Question: I use ASP.NET Identity 2.0 and I want to figure out if the user that is logged in is of the role "admin". In my seed method I create 3 different roles like this:
'''
var store = new UserStore<ApplicationUser>(context);
var userManager = new ApplicationUserManager(store);
var roleManager = new RoleManager<IdentityRole>(new RoleStore<IdentityRole>(context));
string roleName = "admin";
if (!roleManager.RoleExists(roleName))
{
roleManager.Create(new IdentityRole(roleName));
}
roleName = "superuser";
if (!roleManager.RoleExists(roleName))
{
roleManager.Create(new IdentityRole(roleName));
}
roleName = "user";
if (!roleManager.RoleExists(roleName))
{
roleManager.Create(new IdentityRole(roleName));
}
var user = new ApplicationUser() { Email = "nsg@gmail.com", UserName = "Niclas" };
userManager.Create(user, "123456");
userManager.AddToRole(user.Id, "Admin");
'''
Depended on whether the user is admin or not he needs to see different links in the nav-bar, So I have made this code:
'''
<div class="navbar navbar-inverse navbar-fixed-top">
<div class="container">
<div class="navbar-header">
<button type="button" class="navbar-toggle" data-toggle="collapse" data-target=".navbar-collapse">
<span class="icon-bar"></span>
<span class="icon-bar"></span>
<span class="icon-bar"></span>
</button>
@Html.ActionLink("Lenio", "Index", "Home", new { area = "" }, new { @class = "navbar-brand" })
</div>
<div class="navbar-collapse collapse">
<ul class="nav navbar-nav">
@if (Roles.IsUserInRole(User.Identity.Name,"admin"))
{
<li>@Html.ActionLink("Admins", "Index", "Admins")</li>
<li>@Html.ActionLink("SuperUsers", "Index", "SuperUsers")</li>
<li>@Html.ActionLink("Users", "Index", "Users")</li>
<li>@Html.ActionLink("Areas", "Index", "Areas")</li>
<li>@Html.ActionLink("CDs", "Index", "CommunicationDevices")</li>
<li>@Html.ActionLink("Houses", "Index", "Houses")</li>
<li>@Html.ActionLink("Lendings", "Index", "Lendings")</li>
<li>@Html.ActionLink("Logs", "Index", "Logs")</li>
<li>@Html.ActionLink("Sensors", "Index", "Sensors")</li>
}
@if (User.IsInRole("user"))
{
<li>@Html.ActionLink("User", "Index", "Din bruger")</li>
}
<li>@Html.ActionLink("Home", "Index", "Home")</li>
<li>@Html.ActionLink("About", "About", "Home")</li>
<li>@Html.ActionLink("Contact", "Contact", "Home")</li>
</ul>
@Html.Partial("_LoginPartial")
</div>
</div>
</div>
'''
The problem is that when the code reach the '@if (Roles.IsUserInRole(User.Identity.Name,"admin"))' part i get an '{"Invalid object name 'dbo.aspnet_SchemaVersions'."}' exception. I don't have a aspnet_SchemaVersions table in my db and I don't want it.
Here is a picture of the tables that are related to Identity I have:

The db is hosted on azure.
DavidG posted an answer that fixes the inital problem but it dosen't fix that I can't use:
'''
[Authorize(Roles = "admin")]
'''
I need to be able to use this attribute but I cant as I get this exception:
'''
> [SqlException (0x80131904): Invalid object name 'dbo.aspnet_SchemaVersions'.]
System.Data.SqlClient.SqlConnection.OnError(SqlException exception, Boolean breakConnection, Action'1 wrapCloseInAction) +<PHONE>
System.Data.SqlClient.SqlInternalConnection.OnError(SqlException exception, Boolean breakConnection, Action'1 wrapCloseInAction) +<PHONE>
System.Data.SqlClient.TdsParser.ThrowExceptionAndWarning(TdsParserStateObject stateObj, Boolean callerHasConnectionLock, Boolean asyncClose) +244
System.Data.SqlClient.TdsParser.TryRun(RunBehavior runBehavior, SqlCommand cmdHandler, SqlDataReader dataStream, BulkCopySimpleResultSet bulkCopyHandler, TdsParserStateObject stateObj, Boolean& dataReady) +1691
System.Data.SqlClient.SqlCommand.FinishExecuteReader(SqlDataReader ds, RunBehavior runBehavior, String resetOptionsString) +275
System.Data.SqlClient.SqlCommand.RunExecuteReaderTds(CommandBehavior cmdBehavior, RunBehavior runBehavior, Boolean returnStream, Boolean async, Int32 timeout, Task& task, Boolean asyncWrite, SqlDataReader ds) +1421
System.Data.SqlClient.SqlCommand.RunExecuteReader(CommandBehavior cmdBehavior, RunBehavior runBehavior, Boolean returnStream, String method, TaskCompletionSource'1 completion, Int32 timeout, Task& task, Boolean asyncWrite) +177
System.Data.SqlClient.SqlCommand.InternalExecuteNonQuery(TaskCompletionSource'1 completion, String methodName, Boolean sendToPipe, Int32 timeout, Boolean asyncWrite) +208
System.Data.SqlClient.SqlCommand.ExecuteNonQuery() +163
System.Web.Util.SecUtility.CheckSchemaVersion(ProviderBase provider, SqlConnection connection, String[] features, String version, Int32& schemaVersionCheck) +392
System.Web.Security.SqlRoleProvider.CheckSchemaVersion(SqlConnection connection) +64
System.Web.Security.SqlRoleProvider.GetRolesForUser(String username) +753
System.Web.Security.RolePrincipal.IsInRole(String role) +<PHONE>
System.Linq.Enumerable.Any(IEnumerable'1 source, Func'2 predicate) +146
System.Web.Mvc.AuthorizeAttribute.AuthorizeCore(HttpContextBase httpContext) +333
System.Web.Mvc.AuthorizeAttribute.OnAuthorization(AuthorizationContext filterContext) +379
System.Web.Mvc.ControllerActionInvoker.InvokeAuthorizationFilters(ControllerContext controllerContext, IList'1 filters, ActionDescriptor actionDescriptor) +143
System.Web.Mvc.Async.<>c__DisplayClass21.<BeginInvokeAction>b__19(AsyncCallback asyncCallback, Object asyncState) +1680
System.Web.Mvc.Async.WrappedAsyncResult'1.CallBeginDelegate(AsyncCallback callback, Object callbackState) +59
System.Web.Mvc.Async.WrappedAsyncResultBase'1.Begin(AsyncCallback callback, Object state, Int32 timeout) +151
System.Web.Mvc.Async.AsyncResultWrapper.Begin(AsyncCallback callback, Object state, BeginInvokeDelegate beginDelegate, EndInvokeDelegate'1 endDelegate, Object tag, Int32 timeout) +94
System.Web.Mvc.Async.AsyncControllerActionInvoker.BeginInvokeAction(ControllerContext controllerContext, String actionName, AsyncCallback callback, Object state) +559
System.Web.Mvc.Controller.<BeginExecuteCore>b__1c(AsyncCallback asyncCallback, Object asyncState, ExecuteCoreState innerState) +82
System.Web.Mvc.Async.WrappedAsyncVoid'1.CallBeginDelegate(AsyncCallback callback, Object callbackState) +73
System.Web.Mvc.Async.WrappedAsyncResultBase'1.Begin(AsyncCallback callback, Object state, Int32 timeout) +151
System.Web.Mvc.Async.AsyncResultWrapper.Begin(AsyncCallback callback, Object callbackState, BeginInvokeDelegate'1 beginDelegate, EndInvokeVoidDelegate'1 endDelegate, TState invokeState, Object tag, Int32 timeout, SynchronizationContext callbackSyncContext) +105
System.Web.Mvc.Controller.BeginExecuteCore(AsyncCallback callback, Object state) +588
System.Web.Mvc.Controller.<BeginExecute>b__14(AsyncCallback asyncCallback, Object callbackState, Controller controller) +47
System.Web.Mvc.Async.WrappedAsyncVoid'1.CallBeginDelegate(AsyncCallback callback, Object callbackState) +65
System.Web.Mvc.Async.WrappedAsyncResultBase'1.Begin(AsyncCallback callback, Object state, Int32 timeout) +151
System.Web.Mvc.Async.AsyncResultWrapper.Begin(AsyncCallback callback, Object callbackState, BeginInvokeDelegate'1 beginDelegate, EndInvokeVoidDelegate'1 endDelegate, TState invokeState, Object tag, Int32 timeout, SynchronizationContext callbackSyncContext) +139
System.Web.Mvc.Controller.BeginExecute(RequestContext requestContext, AsyncCallback callback, Object state) +484
System.Web.Mvc.Controller.System.Web.Mvc.Async.IAsyncController.BeginExecute(RequestContext requestContext, AsyncCallback callback, Object state) +50
System.Web.Mvc.MvcHandler.<BeginProcessRequest>b__4(AsyncCallback asyncCallback, Object asyncState, ProcessRequestState innerState) +98
System.Web.Mvc.Async.WrappedAsyncVoid'1.CallBeginDelegate(AsyncCallback callback, Object callbackState) +73
System.Web.Mvc.Async.WrappedAsyncResultBase'1.Begin(AsyncCallback callback, Object state, Int32 timeout) +151
System.Web.Mvc.Async.AsyncResultWrapper.Begin(AsyncCallback callback, Object callbackState, BeginInvokeDelegate'1 beginDelegate, EndInvokeVoidDelegate'1 endDelegate, TState invokeState, Object tag, Int32 timeout, SynchronizationContext callbackSyncContext) +106
System.Web.Mvc.MvcHandler.BeginProcessRequest(HttpContextBase httpContext, AsyncCallback callback, Object state) +446
System.Web.Mvc.MvcHandler.BeginProcessRequest(HttpContext httpContext, AsyncCallback callback, Object state) +88
System.Web.Mvc.MvcHandler.System.Web.IHttpAsyncHandler.BeginProcessRequest(HttpContext context, AsyncCallback cb, Object extraData) +50
System.Web.CallHandlerExecutionStep.System.Web.HttpApplication.IExecutionStep.Execute() +301
System.Web.HttpApplication.ExecuteStep(IExecutionStep step, Boolean& completedSynchronously) +155
'''
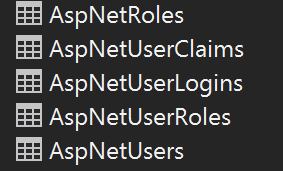
Answer: The reason for this error is that your application is trying to first connect using the old version of Identity. You shouldn't use the 'legacy' versions of the objects to manage roles. Use the new 'UserManager' and 'RoleManager' classes.
For example:
'''
var store = new UserStore<ApplicationUser>(context);
var userManager = new ApplicationUserManager(store);
if(userManager.IsInRole(userId, "NameOfRole")
{
//do stuff
}
'''
To use this in your views, you can create your own helpers:
'''
namespace MyProject.MyNamespace.MyExtensions
{
public static class IdentityExtensions
{
public static bool IsInIdentityRole(this IPrincipal user, string role)
{
var userManager = GetUserManager(); //implement this!
return userManager.IsInRole(user.Identity.GetUserId(), role);
}
}
}
'''
Make sure your views know about this namespace, add this line into the 'web.config' file in your Views folder (NOT the main 'web.config'!):
'''
<add namespace="MyProject.MyNamespace.MyExtensions"/>
'''
And use in your view like this:
'''
@if (User.IsInIdentityRole("admin"))
{
<li>@Html.ActionLink("Admins", "Index", "Admins")</li>
}
'''